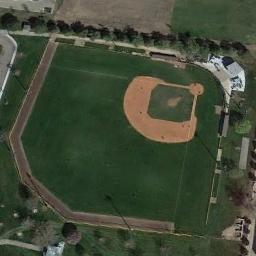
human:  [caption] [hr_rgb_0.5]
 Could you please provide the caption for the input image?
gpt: A baseball diamond on the lawn with some trees and a white grandstand beside .

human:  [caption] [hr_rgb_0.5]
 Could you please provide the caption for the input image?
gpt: There is a baseball diamond in the grass surrounded by the trees and houses .

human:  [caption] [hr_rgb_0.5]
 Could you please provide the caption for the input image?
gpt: A baseball diamond is in the middle of grass next to some trees .

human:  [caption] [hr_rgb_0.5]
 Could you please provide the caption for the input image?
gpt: Many trees are beside the  baseball diamond .

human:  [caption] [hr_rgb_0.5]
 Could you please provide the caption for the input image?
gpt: There is a railway near the baseball field .